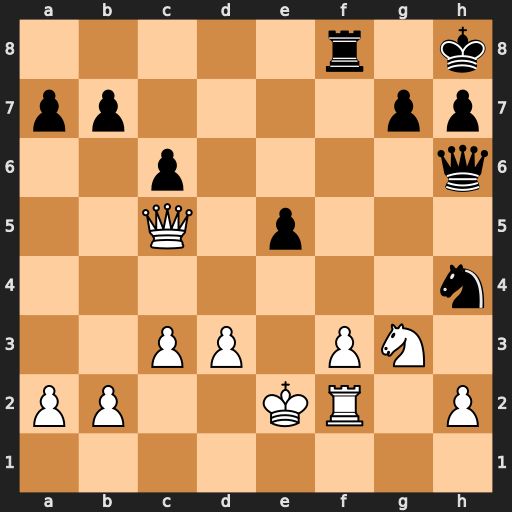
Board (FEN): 5r1k/pp4pp/2p4q/2Q1p3/7n/2PP1PN1/PP2KR1P/8
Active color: w
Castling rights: -
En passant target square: -
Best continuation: Qxf8#